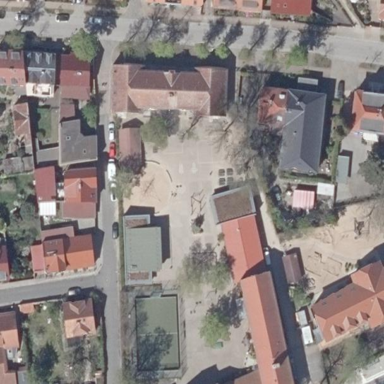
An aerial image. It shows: School.